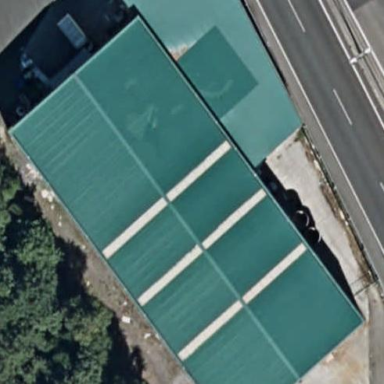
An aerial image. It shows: Industrial building.